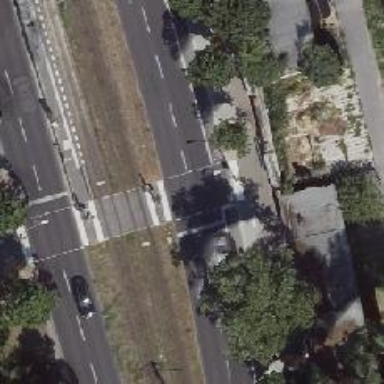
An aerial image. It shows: Asphalt secondary road with kerb separating the cycleway on the right.